九年级 · 解析几何
如图拋物线 $y=a x^{2}+b x+3$ 交 $x$ 轴于点 $A(-1,0)$ 和点 $B(3,0)$.

（1)求该抛物线的函数表达式.

(2)若该抛物线 $y$ 轴交于点 $C$, 顶点为 $F$, 点 $D(2,3)$, 在该抛物线上, 求四边形 $A C F D$的面积

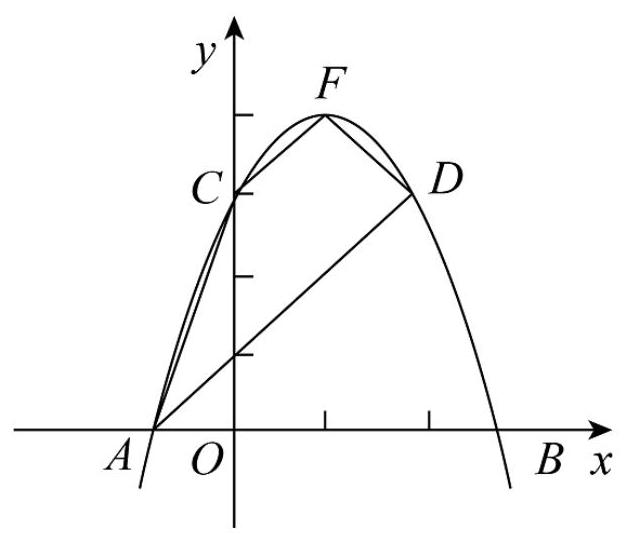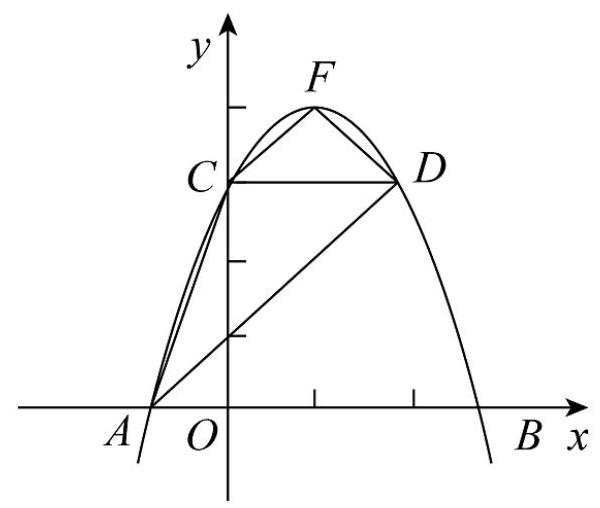
答案:  (1)抛物线解析式为 $y=-x^{2}+2 x+3$;

(2)四边形 $A C F D$ 的面积为 4 ;

解析: (1) 由 $A, B$ 两点的坐标, 利用特定系数法即可求得抛物线解析式;

(2)连接 $C D$, 则可知 $C D / / x$ 轴, 由 $A 、 F$ 的坐标可知 $F, A$ 到 $C D$ 的距离, 利用三角形面积公式可求得 $\triangle A C D$ 和 $\triangle F C D$ 的面积, 则可求得四边形 $A C F D$ 的面积.
$\because$ 抛物线 $y=a x^{2}+b x+3$ 交 $x$ 轴于点 $A(-1,0)$ 和点 $B(3,0)$, 可得:

$\left\{\begin{array}{c}a-b+3=0 \\ 9 a+3 b+3=0\end{array}\right.$

解得 $\left\{\begin{array}{c}a=-1 \\ b=2\end{array}\right.$,

拋物线解析式为 $y=-x^{2}+2 x+3$;

(2)

连接 $C D$

$\because y=-x^{2}+2 x+3=-(x-1)^{2}+4$,

$\therefore F(1,4), C(0,3)$,

$\because D(2,3)$,

$\therefore C D=2$, 且 $C D / / x$ 轴,

$\because A(-1,0)$,

$\therefore S_{\text {四边形 } A C F D}=S_{\triangle A C D}+S_{\triangle F C D}=\frac{1}{2} \times 2 \times 3+\frac{1}{2} \times 2 \times(4-3)=4$

【点睛】本题为二次函数的综合应用, 涉及待定系教法、三角形的面积、二次函数的性质、及转化思想等知识, 在(2)中注意把四边形转化为两个三角形, 本题考的知识点较多, 综合性较强, 难度适中.